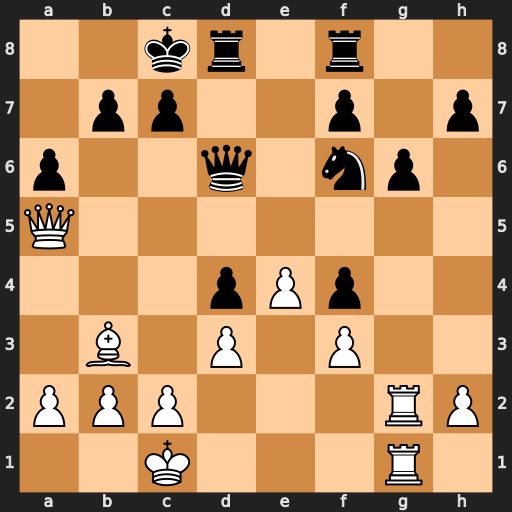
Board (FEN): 2kr1r2/1pp2p1p/p2q1np1/Q7/3pPp2/1B1P1P2/PPP3RP/2K3R1
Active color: w
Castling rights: -
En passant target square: -
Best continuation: e5 Qc6 exf6